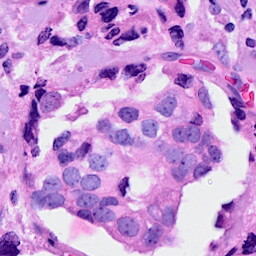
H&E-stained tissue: Breast